Question: I need to create a view with one column from two table ... As you will show in the next image.
The squares are table and the rounded corner square is the view and the condition between them.
How to apply this condition to create that view ?
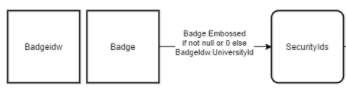
Answer: Use a 'CASE' expression like
'''
create view myview as
select
case when (b.Embossied is not null or b.Embossied <> 0)
then b.Embossied else b1.UniversityId end as alias_name
from Badge b join Badgeldw b1 on b.Embossied = b1.UniversityId;
'''